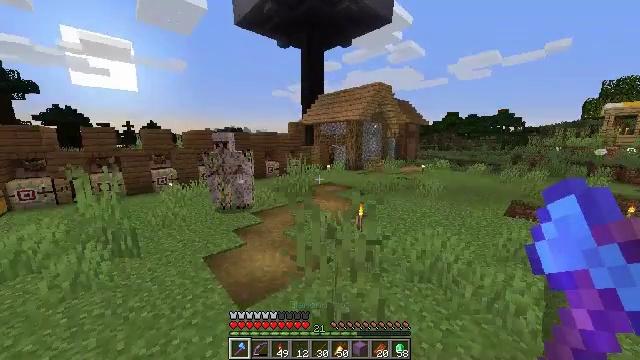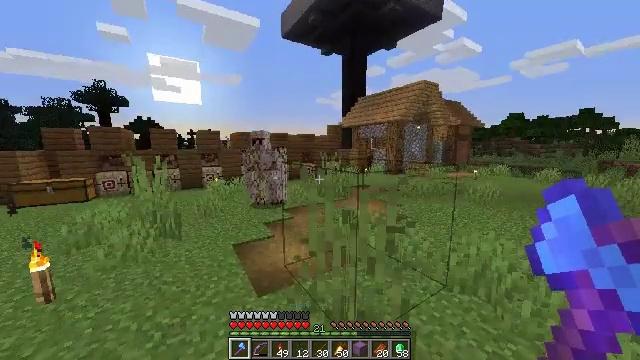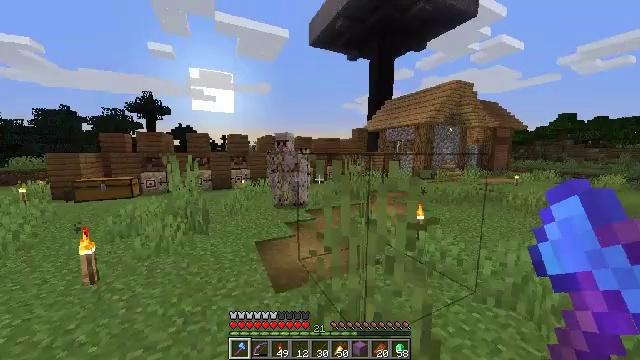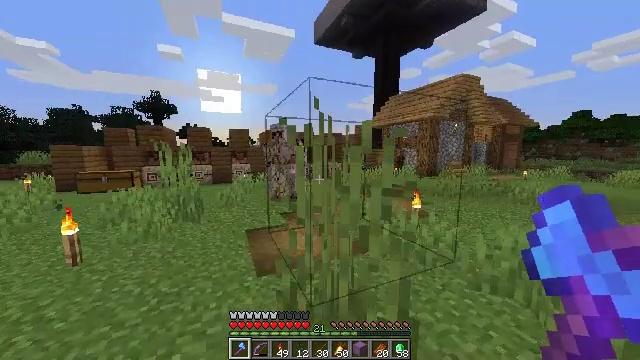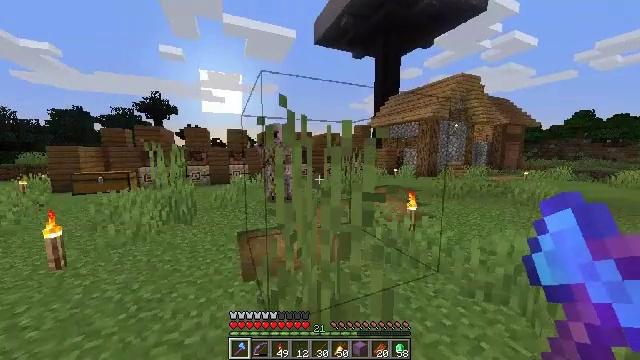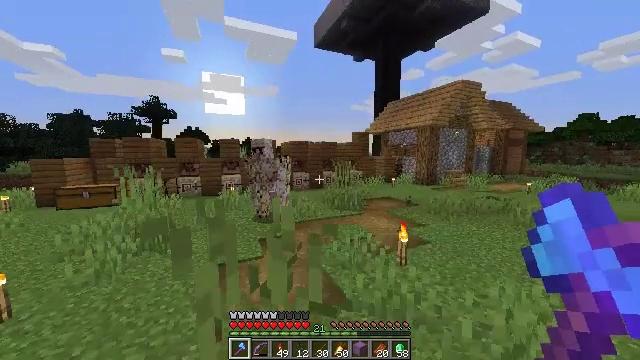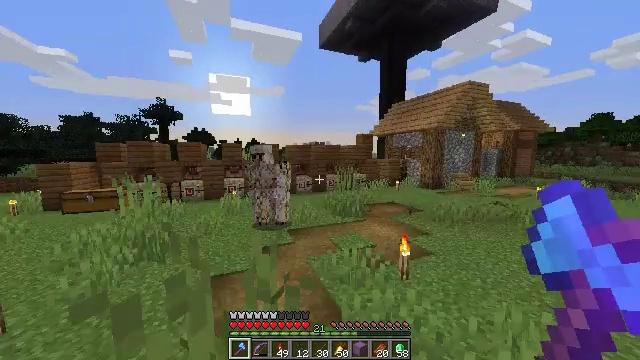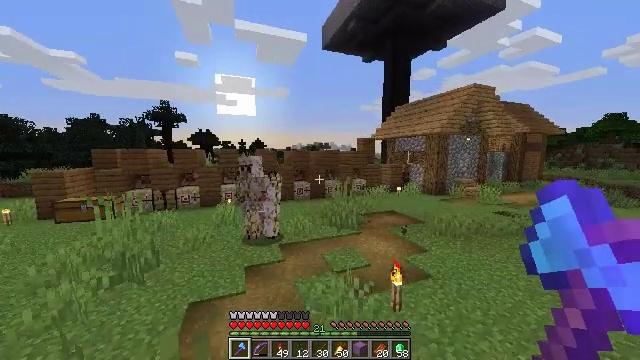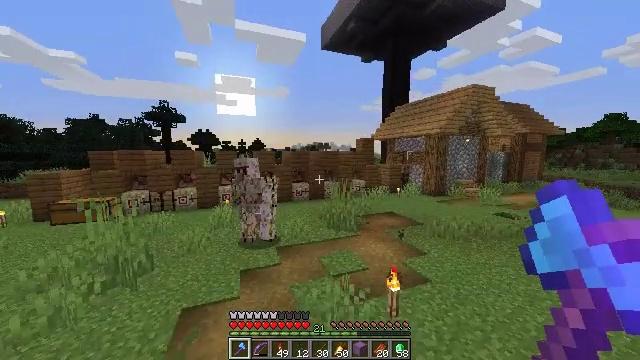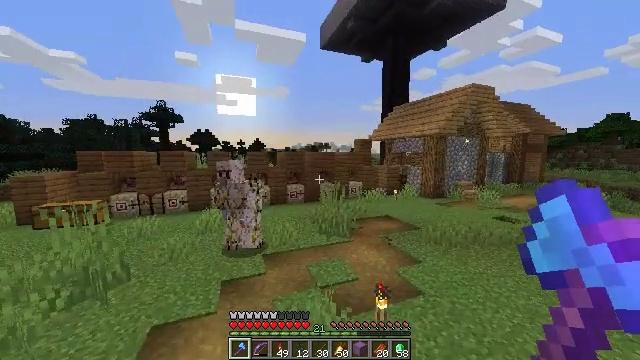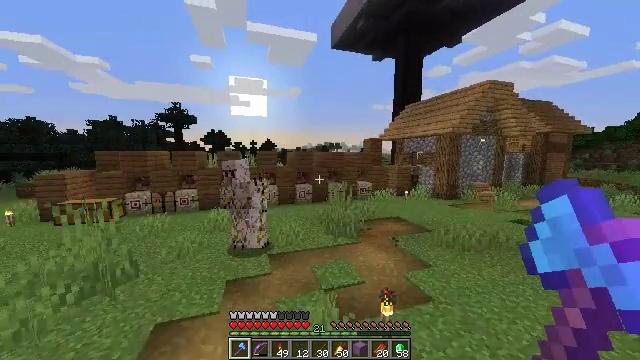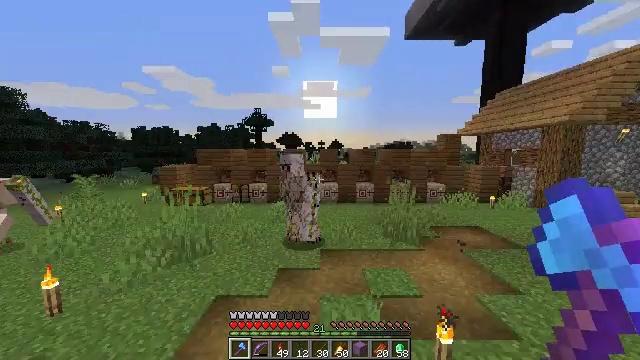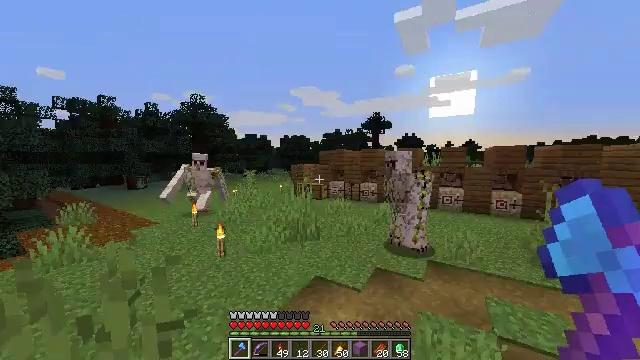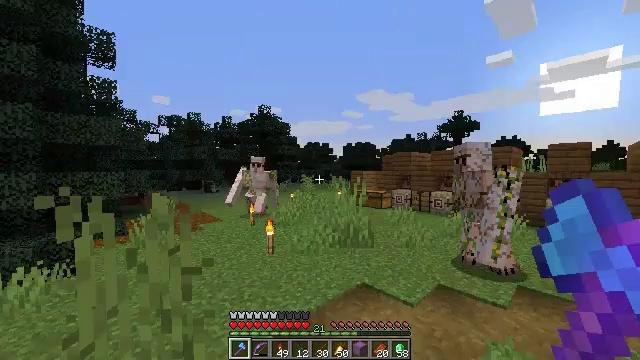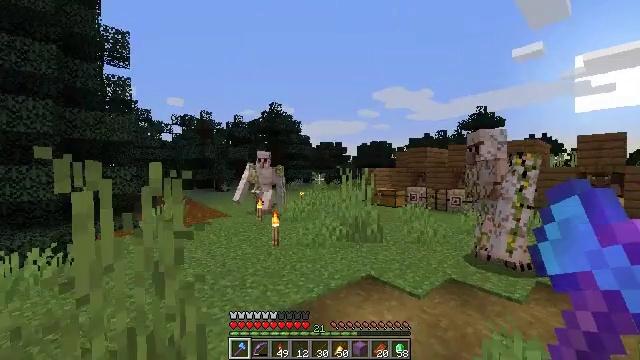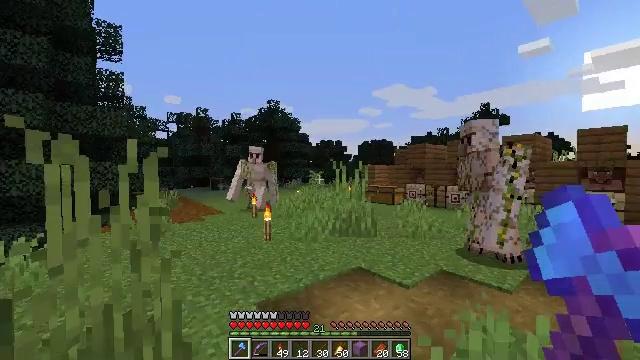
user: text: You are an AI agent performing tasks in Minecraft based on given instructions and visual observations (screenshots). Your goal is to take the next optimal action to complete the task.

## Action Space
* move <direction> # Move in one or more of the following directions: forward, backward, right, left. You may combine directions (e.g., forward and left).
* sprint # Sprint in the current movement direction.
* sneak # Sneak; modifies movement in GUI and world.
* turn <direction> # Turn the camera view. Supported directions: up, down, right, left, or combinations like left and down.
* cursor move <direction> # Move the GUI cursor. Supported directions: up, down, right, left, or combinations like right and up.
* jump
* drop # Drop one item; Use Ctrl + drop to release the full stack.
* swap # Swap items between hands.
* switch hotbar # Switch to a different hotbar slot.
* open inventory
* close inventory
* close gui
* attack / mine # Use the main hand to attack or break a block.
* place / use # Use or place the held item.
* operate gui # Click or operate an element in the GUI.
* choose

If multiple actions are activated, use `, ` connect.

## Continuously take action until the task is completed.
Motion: motion action
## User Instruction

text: Craft arrows with the necessary materials in the crafting table.
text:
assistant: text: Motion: move forward and move right, sprint, turn left and up, jump
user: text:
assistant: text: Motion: move forward and move right, sprint, turn left and up, jump
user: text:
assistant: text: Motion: move forward and move right, sprint, turn left, jump
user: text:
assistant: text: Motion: move forward and move right, sprint, jump
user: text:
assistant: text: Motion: move forward and move right, sprint, jump
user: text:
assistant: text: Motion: move forward and move right, turn left, jump
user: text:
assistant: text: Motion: move forward and move right, sprint, turn left, jump
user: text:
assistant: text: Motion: move forward and move right, sprint, jump
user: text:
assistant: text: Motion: move forward and move right, sprint, jump
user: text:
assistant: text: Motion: move forward and move right, sprint, turn left, jump
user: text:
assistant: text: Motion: move forward and move right, sprint, turn left
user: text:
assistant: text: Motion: move right, turn left and up
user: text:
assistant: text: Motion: move right, turn left and up
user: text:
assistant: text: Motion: move right, turn left
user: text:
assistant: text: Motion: move right
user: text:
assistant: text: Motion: move right
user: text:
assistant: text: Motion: move right, turn right and up
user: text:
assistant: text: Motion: move right, turn right
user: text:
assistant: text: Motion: move forward and move right, turn right
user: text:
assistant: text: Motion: move forward and move right, sprint, turn right
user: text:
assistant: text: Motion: move forward and move right, sprint, turn right
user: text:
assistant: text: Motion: move forward and move right, sprint, jump
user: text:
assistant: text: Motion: move forward and move right, sprint, jump
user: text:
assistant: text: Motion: move forward and move right, sprint, turn left and down, jump
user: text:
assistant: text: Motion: move forward and move right, sprint, turn left, jump
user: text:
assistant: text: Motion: move forward and move right, sprint, turn left and down, jump
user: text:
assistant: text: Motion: move forward and move right, sprint, turn left, jump
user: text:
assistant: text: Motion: move forward and move right, sprint, jump
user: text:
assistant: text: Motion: move forward and move right, sprint, jump
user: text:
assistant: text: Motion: move forward, sprint, jump